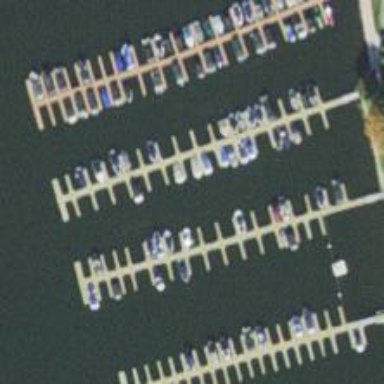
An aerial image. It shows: Man-made pier.